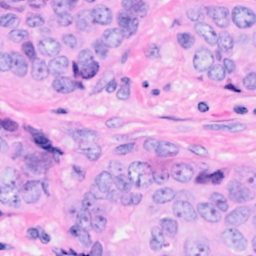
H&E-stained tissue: Breast